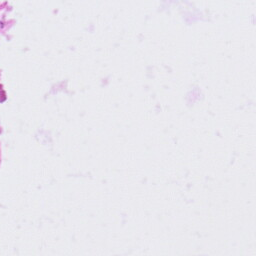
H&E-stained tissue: Lung